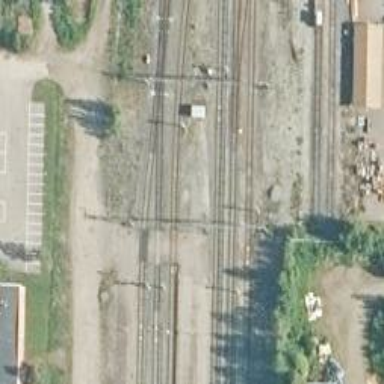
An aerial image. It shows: Railway track with continuous electrified contact line.